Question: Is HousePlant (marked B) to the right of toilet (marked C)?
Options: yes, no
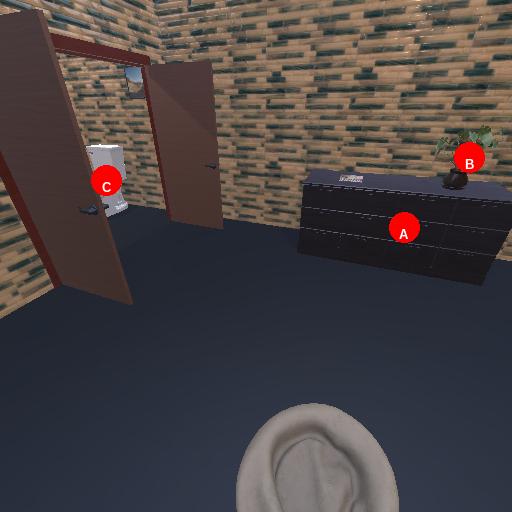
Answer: yes